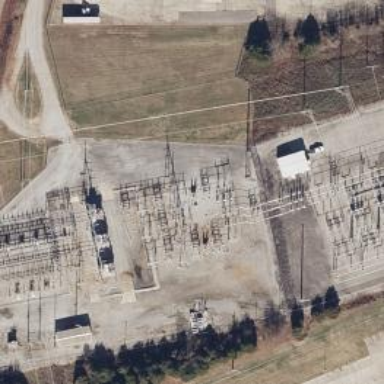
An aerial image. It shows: Switch for power supply.